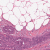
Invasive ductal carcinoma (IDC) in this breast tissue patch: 0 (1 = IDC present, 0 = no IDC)